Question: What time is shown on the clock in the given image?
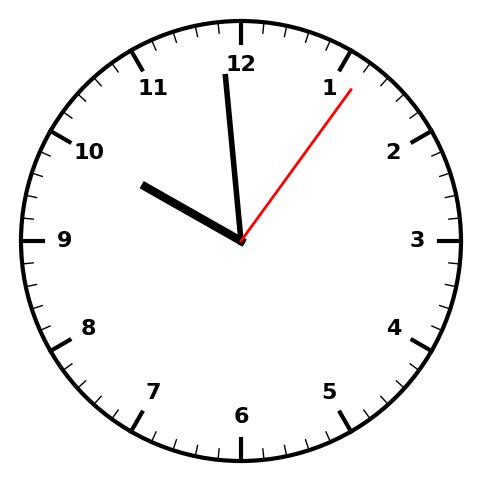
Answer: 09:59:06